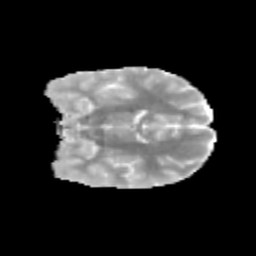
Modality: MD
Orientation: coronal
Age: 10
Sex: female
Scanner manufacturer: siemens
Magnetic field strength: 3 T
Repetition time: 3.8 s
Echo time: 0.07 s